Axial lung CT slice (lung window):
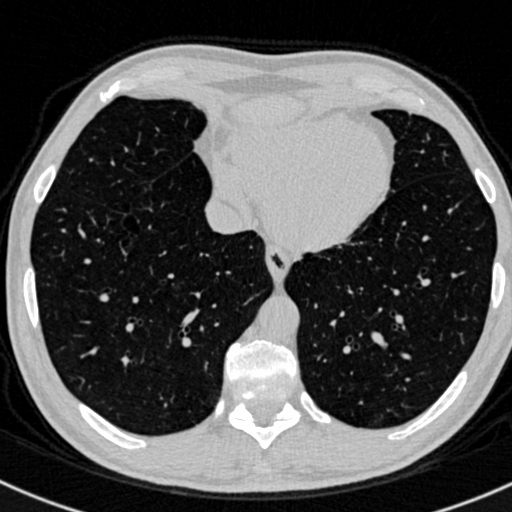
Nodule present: no